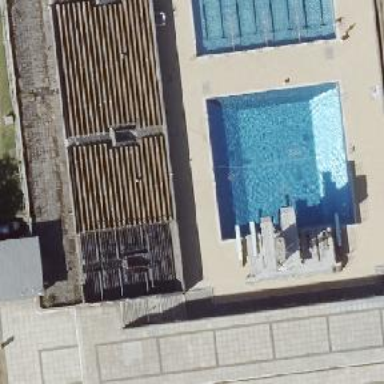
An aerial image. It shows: Swimming pool located in leisure land.